Question: Is there anyway to remove the outline when you select an area on an image map? See:

I'm using Chrome on Snow Leopard.
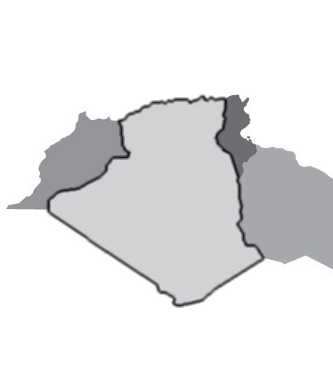
Answer: It seems like all you got to do to remove these borders lies on the 'img' tag, by setting the 'hidefocus' attribute and the 'outline' css property on it like this:
HTML
'''
<img class="map" src="..." usemap="..." hidefocus="true" />
'''
CSS
'''
img.map, map area{
outline: none;
}
'''
This should work cross-browser!
Like Sergey K commented, if you're not looking to support IE6 you can save bytes by just using an attribute selector.
'''
img[usemap], map area{
outline: none;
}
'''
<URL>